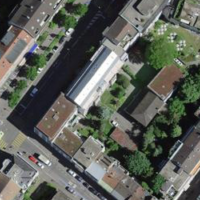
EUNIS habitat code: 54
Species observed at this site:
Certhia familiaris
Phytolacca acinosa